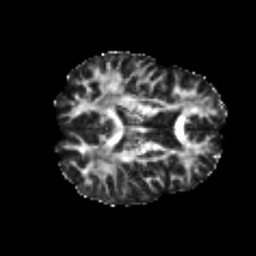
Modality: FA
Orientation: axial
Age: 20
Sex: female
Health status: healthy
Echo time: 0.074 s